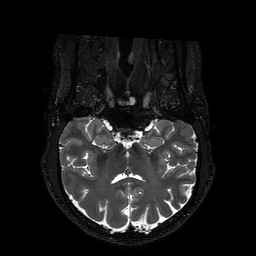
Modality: T2w
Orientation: sagittal
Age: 40
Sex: male
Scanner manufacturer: philips
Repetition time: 2.5 s
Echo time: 0.331 s